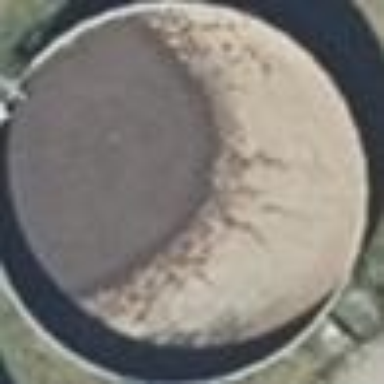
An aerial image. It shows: Slurry tank building.